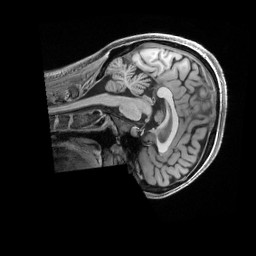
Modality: T1w
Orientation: sagittal
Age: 32
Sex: female
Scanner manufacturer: siemens
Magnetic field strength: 3 T
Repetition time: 2.5 s
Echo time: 0.00296 s